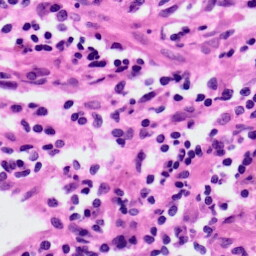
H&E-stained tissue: Lung